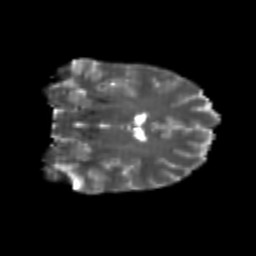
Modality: T2w
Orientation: coronal
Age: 25
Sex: male
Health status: healthy
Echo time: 0.074 s